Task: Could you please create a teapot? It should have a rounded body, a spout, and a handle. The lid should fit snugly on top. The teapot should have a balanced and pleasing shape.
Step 174:
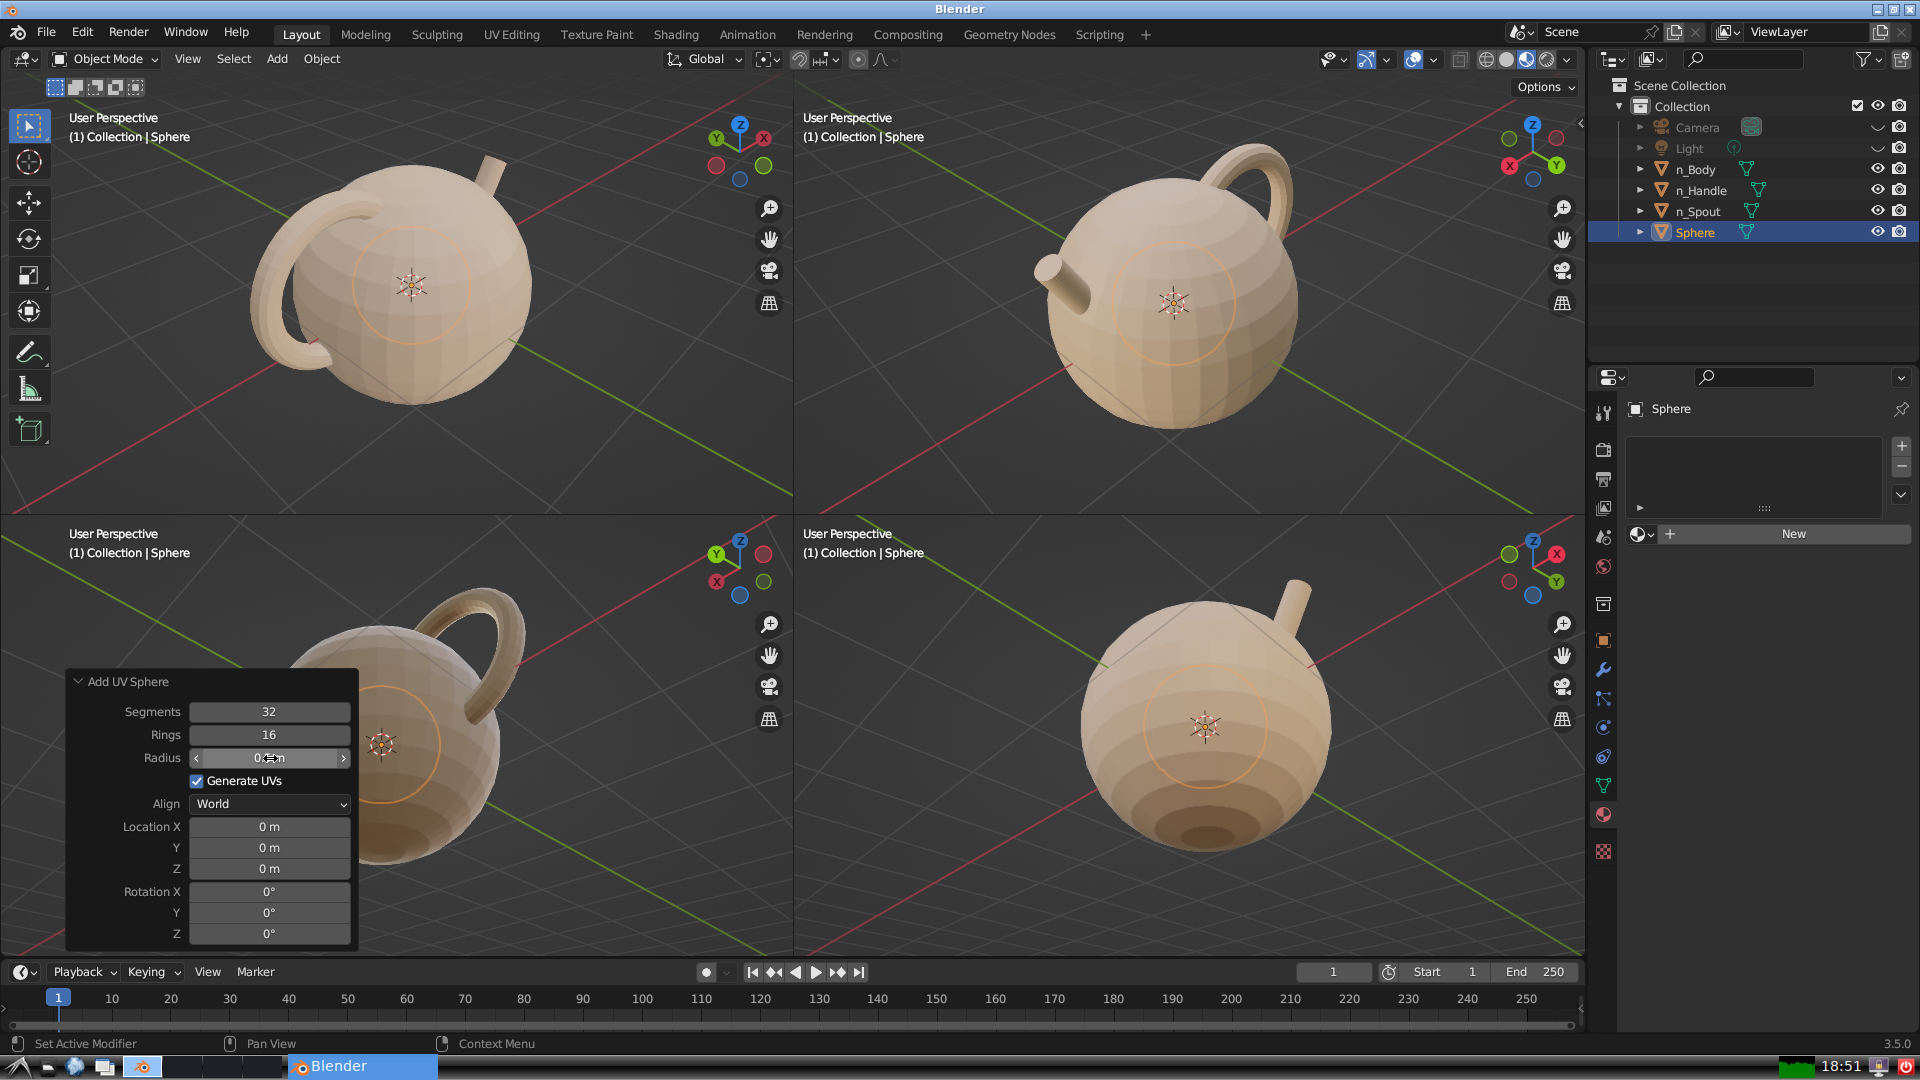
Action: {"mouse_move": [960, 540]}